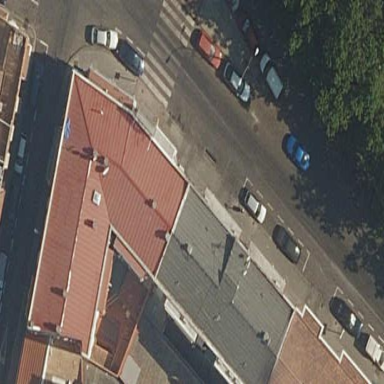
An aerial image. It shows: Building.